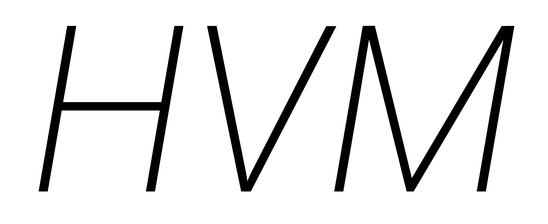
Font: Roboto-Italic_ExtraLight_Italic